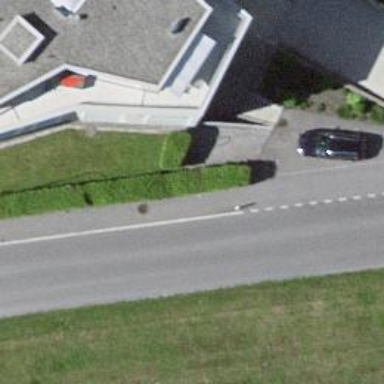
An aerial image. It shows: Hedge barrier.